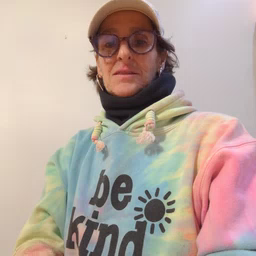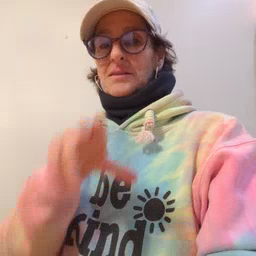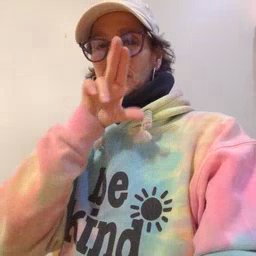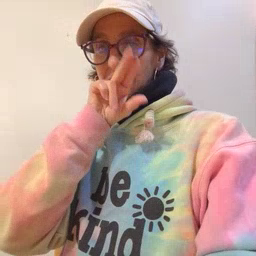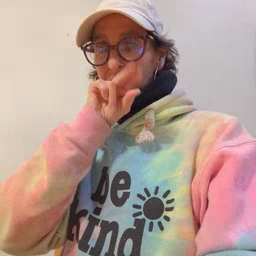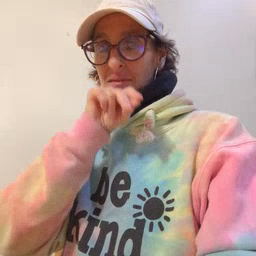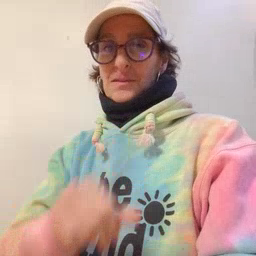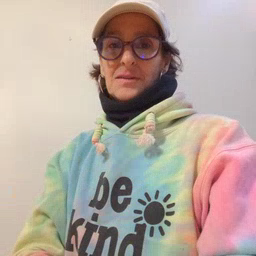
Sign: duck